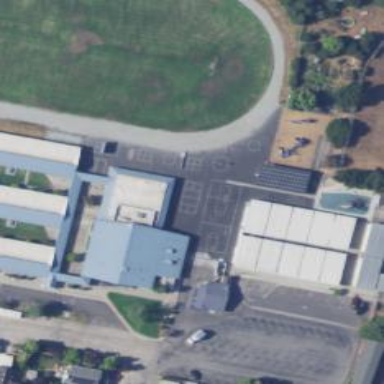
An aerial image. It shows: School.